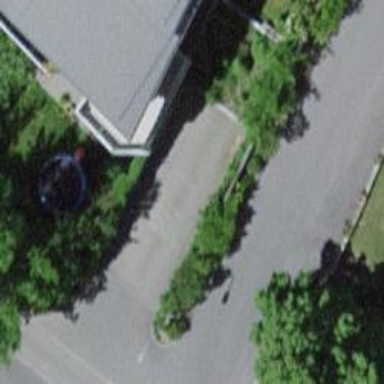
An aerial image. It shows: Parking entrance.